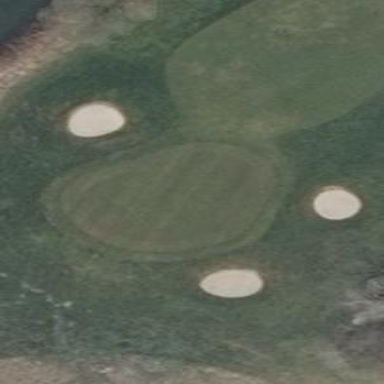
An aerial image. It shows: Golf green.